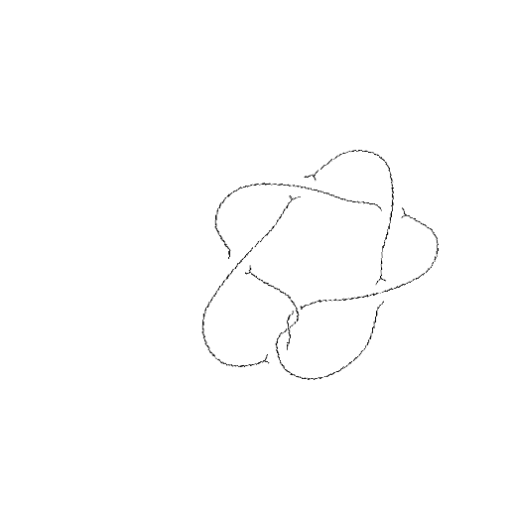
Crossing number: 7